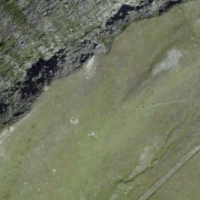
EUNIS habitat code: 26
Species observed at this site:
Androsace alpina